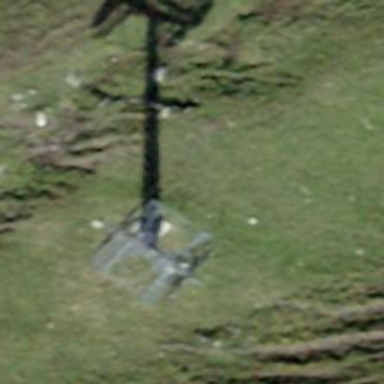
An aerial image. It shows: Pylon used for aerialway.